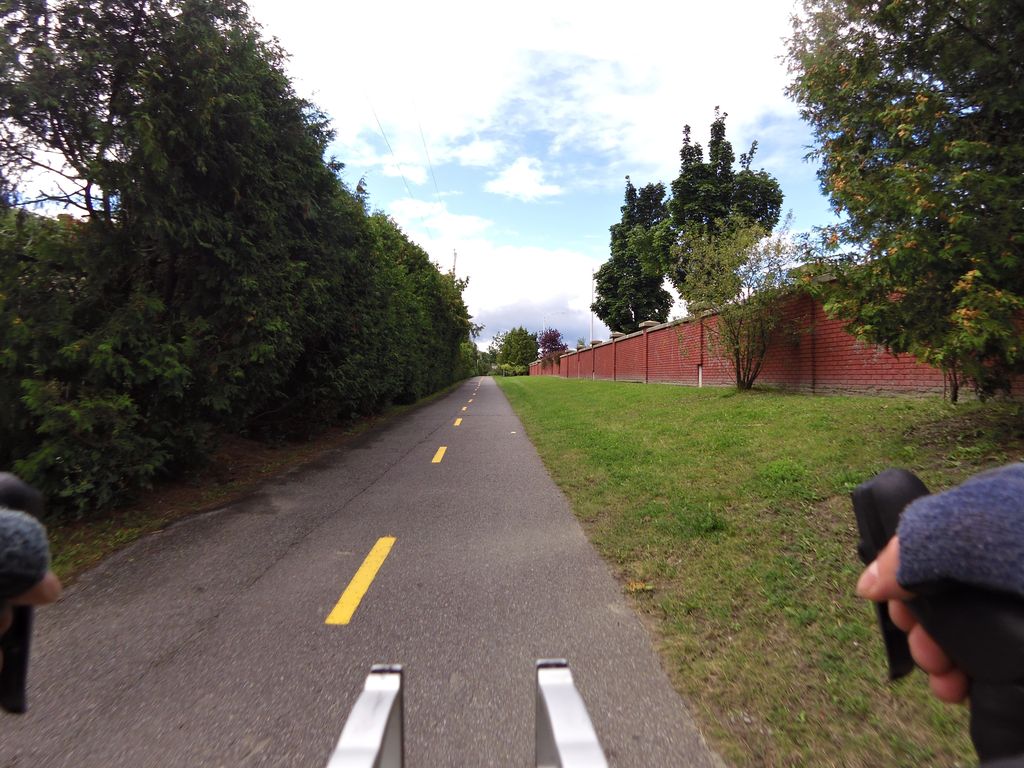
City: ottawa-gatineau